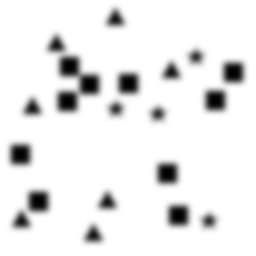
Squares: 10
Triangles: 7
Stars: 4
Total shapes: 21